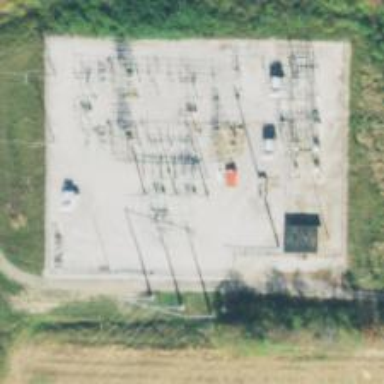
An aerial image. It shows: Switch used for power control.